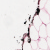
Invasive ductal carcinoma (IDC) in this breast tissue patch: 0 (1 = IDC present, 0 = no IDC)